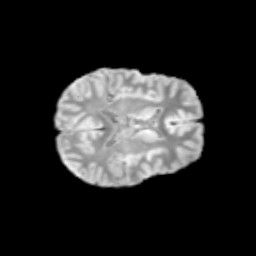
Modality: T2w
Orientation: axial
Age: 13
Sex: female
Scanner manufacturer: siemens
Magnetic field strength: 3 T
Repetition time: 3.8 s
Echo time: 0.07 s